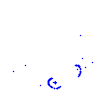
Particle: proton